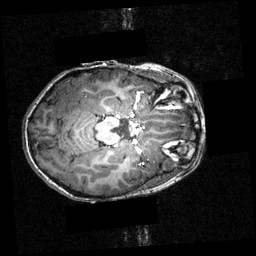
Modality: T1w
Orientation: axial
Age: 12
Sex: female
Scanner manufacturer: siemens
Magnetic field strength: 3.951 T
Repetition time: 1.5 s
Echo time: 0.00335 s